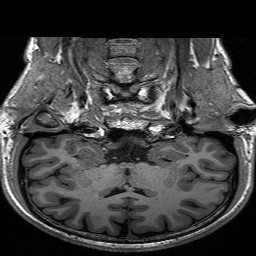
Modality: T1w
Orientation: sagittal
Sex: male